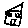
Label: house